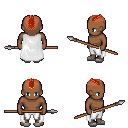
a pixel art fantasy rpg character, male body template, human, dark skin, white cape, white pants, red short mohawk hairstyle, white slippers, spear, four views (front, back, left, right), 2x2 character sprite sheet, small pixel art, hard edges, no anti-aliasing